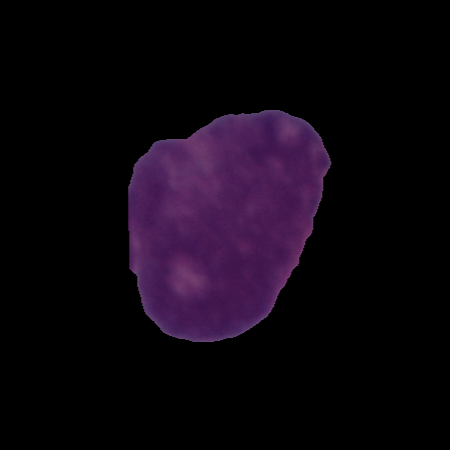
Label: cancer